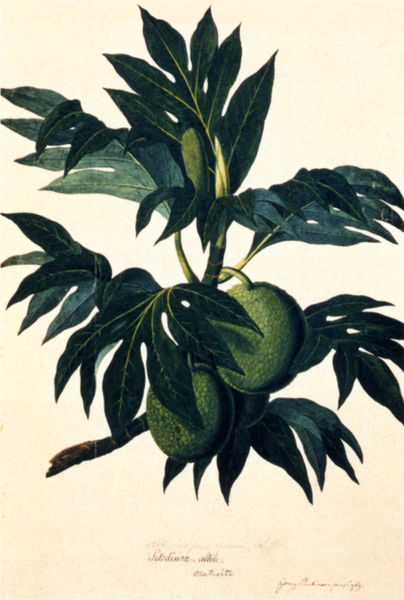
Titel: Zweig eines Brotfruchtbaums
Künstler: J. Miller
Standort: London
Institution: National Maritime Museum
Schlagwörter: baum, blau, blätter, gemälde, schatten, aquarell, gelb, grün, äste, licht, zeichnung, obst, malerei, schale, bild, signatur, ast, natur, strauch, zweige, blatt, pflanze, rund, frucht, früchte, schrift, papier, italien, zwei, studie, dunkelgrün, grafik, graphik, green, yellow, detail, print, plant, exotik, exotisch, stiel, avocado, unterschrift, buch, zweig, detailliert, druck, stich, illustration, beschriftung, flora, stängel, zitrusfrucht, fruit, tree, reise, nature, forscher, zitrone, drawing, grü, maria, botanik, nuss, pomeranze, bezeichnung, wissenschaft, gezackt, leaves, zeichung, limette, watercolor, study, biologie, leaf, merian, lehrbuch, branch, page, latin, zweit, vines, growing, stem, avokado, zirtone, fruits, tropical, r, science, lgrün, unreif, produce, twig, biology, stalk, avokados, lime, pflanzenbuch, botanical, botany, sekdin*, limes, speciman, blattader, jackfuit, tropicl